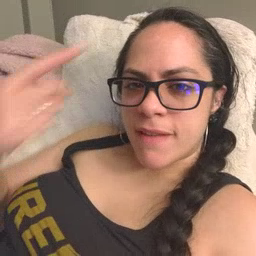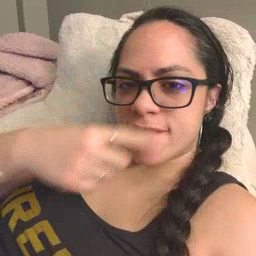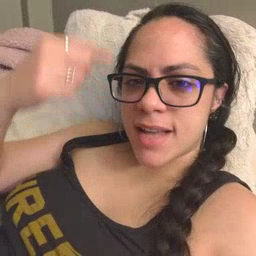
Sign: face